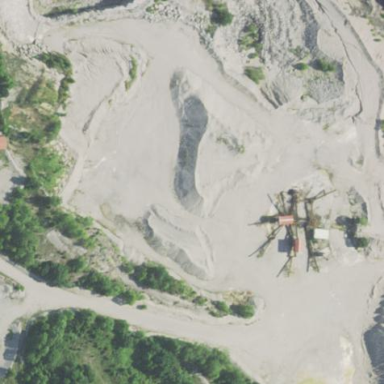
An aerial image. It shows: Quarry mine extracting aggregate resources.